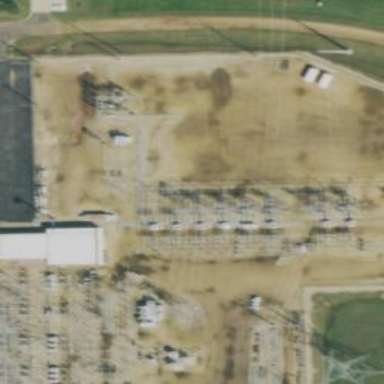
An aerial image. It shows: Switch used for power control.